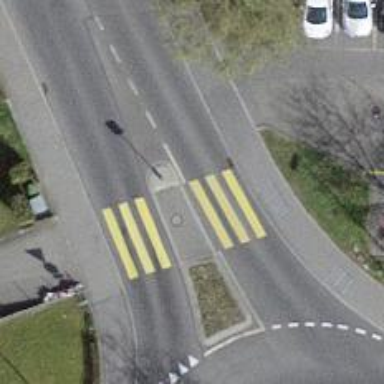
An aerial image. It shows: Uncontrolled zebra crossing with central island. The crossing is marked with zebra stripes.